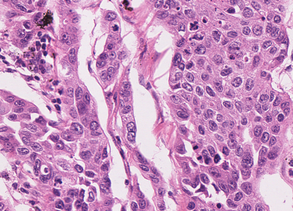
Tumor epithelial tissue: yes
Tumor-associated stroma tissue: yes
Normal tissue: no